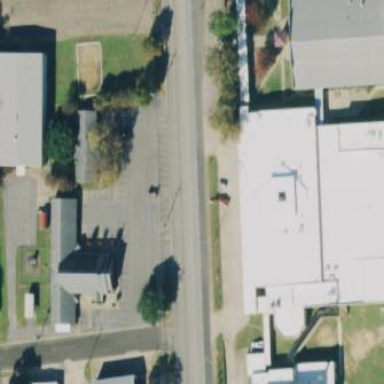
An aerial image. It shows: School building with school amenities.